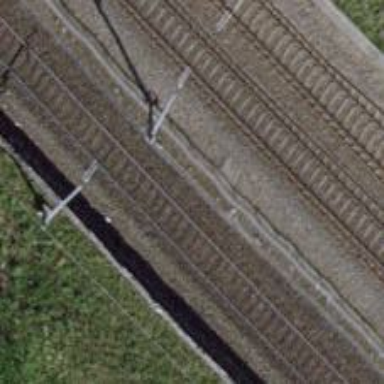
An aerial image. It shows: Single-track railway with electrified contact lines.